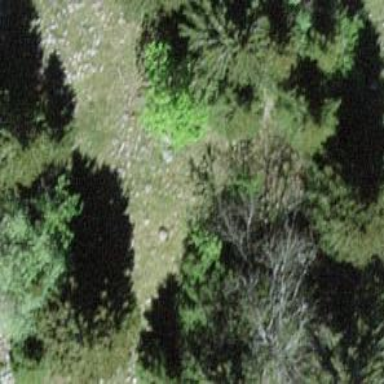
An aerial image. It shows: Needle-leaved tree in its natural environment.